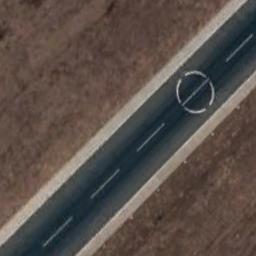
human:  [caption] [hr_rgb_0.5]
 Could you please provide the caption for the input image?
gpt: The runway goes through the clearing and a round marking is on the runway .

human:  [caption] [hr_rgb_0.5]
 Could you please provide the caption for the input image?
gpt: Next to the runway is brown bare ground with white circles and dashes on the runway .

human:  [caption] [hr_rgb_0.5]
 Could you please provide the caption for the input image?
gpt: The grass is around the runway .

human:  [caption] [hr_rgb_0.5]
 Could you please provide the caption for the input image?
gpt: The runway is on the bare land .

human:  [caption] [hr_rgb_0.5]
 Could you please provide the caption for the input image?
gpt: There are brown bare land beside the runway .